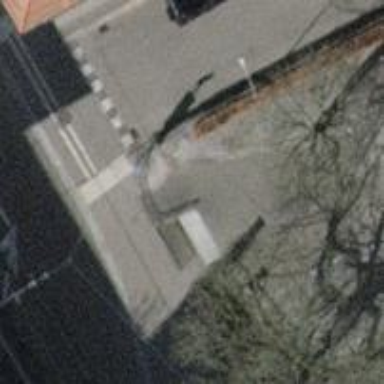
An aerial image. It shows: Set of concrete steps.